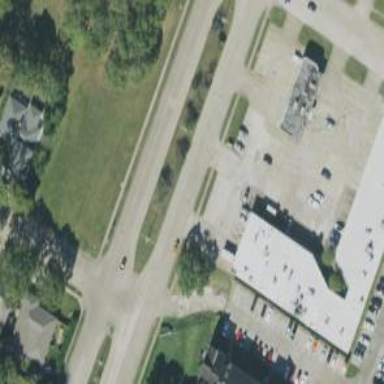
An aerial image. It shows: Convenience shop.